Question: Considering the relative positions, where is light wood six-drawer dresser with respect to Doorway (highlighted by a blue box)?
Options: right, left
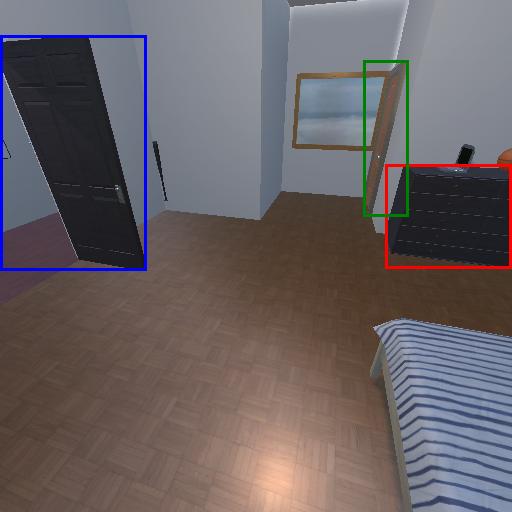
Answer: right